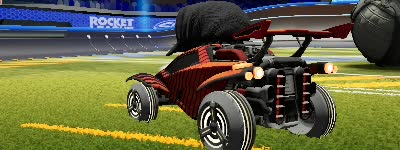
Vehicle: octane